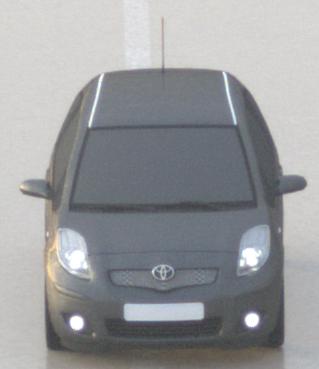
Make: Toyota
Model: Yaris 1.0
Detailed model: Yaris (XP13)
Model produced from: 2011/10
Model produced until: 2014/08
Doors: 3
Color: gray
Road condition: wet road
Daytime: sunrise or sunset
Contrast: low contrast